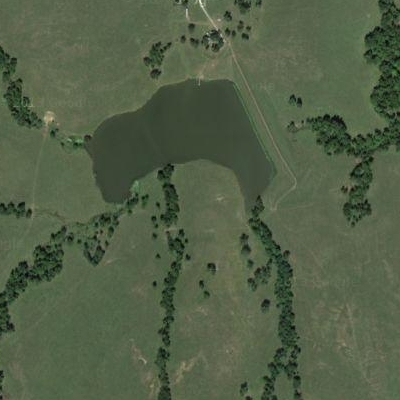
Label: aGrass